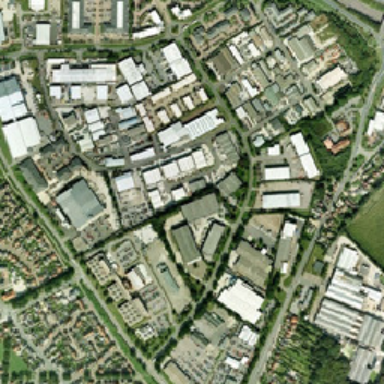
Industrial parks on the street are neatly arranged .